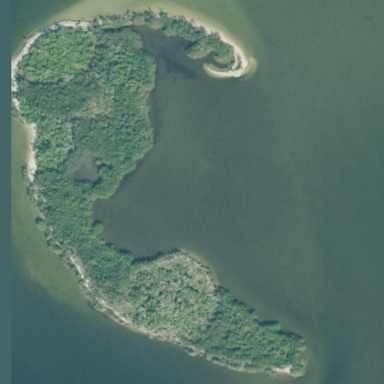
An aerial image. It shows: Islet.